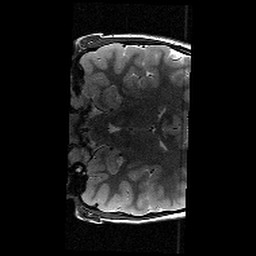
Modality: T2w
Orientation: coronal
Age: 9
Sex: female
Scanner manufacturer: siemens
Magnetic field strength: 3 T
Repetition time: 9.23 s
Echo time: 0.067 s